Field crop: maize
Growth stage: 1
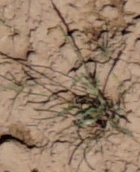
Species: lolium